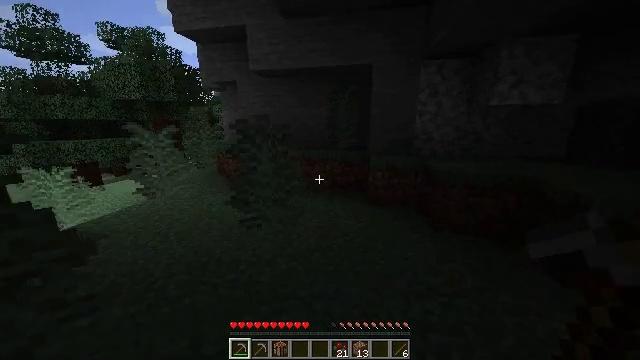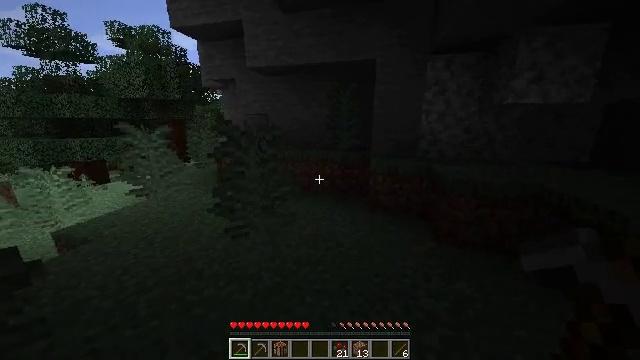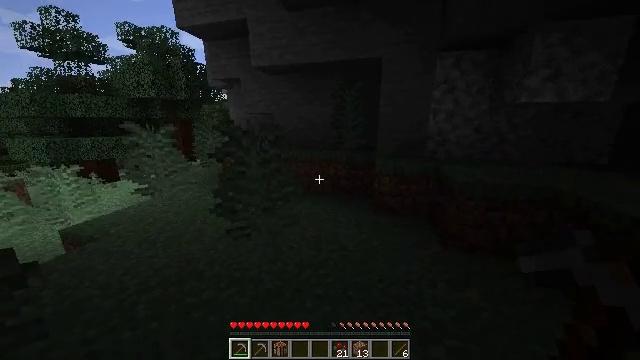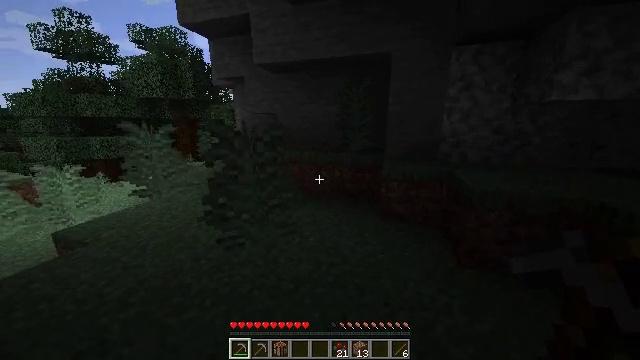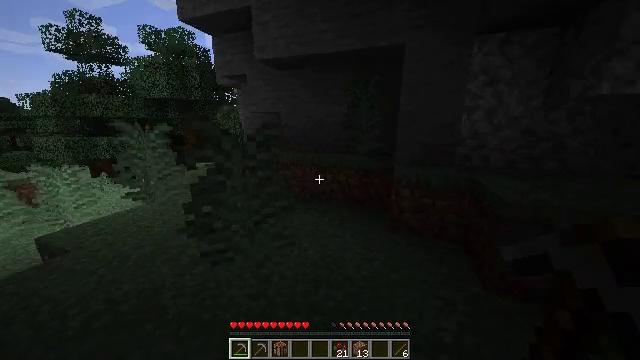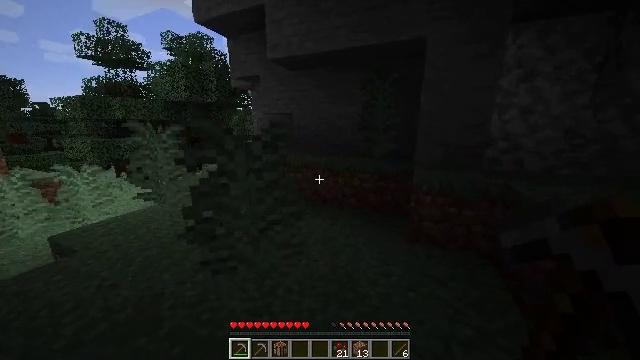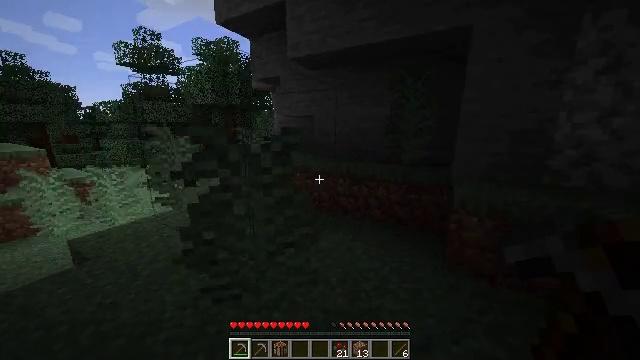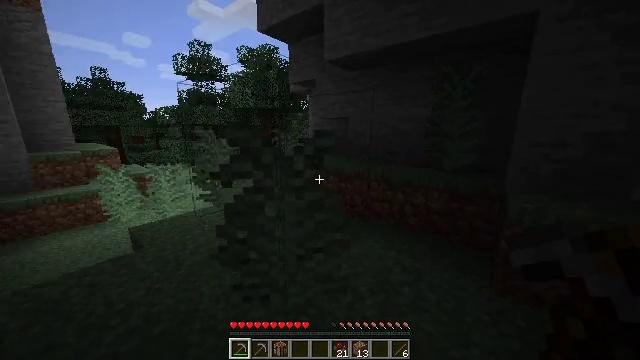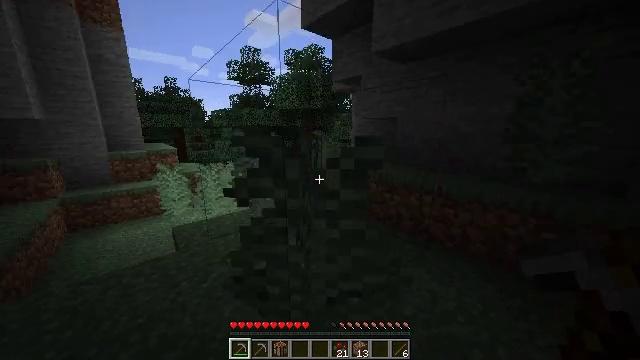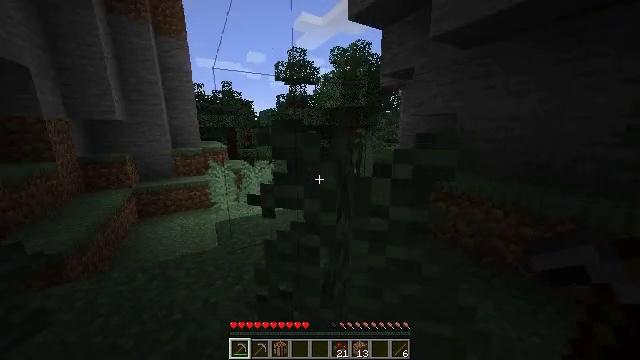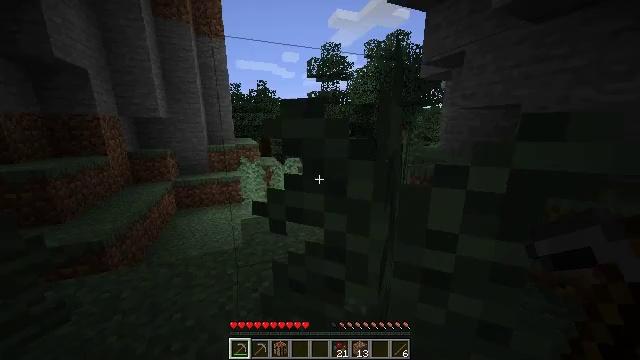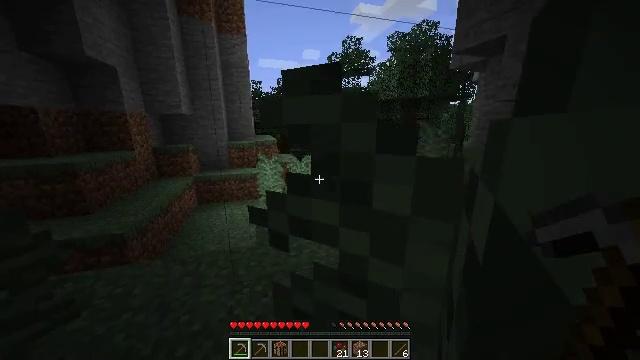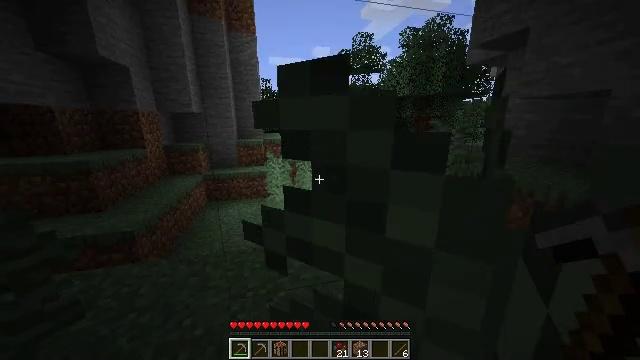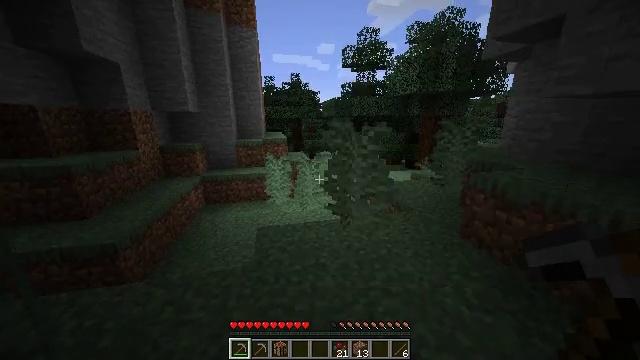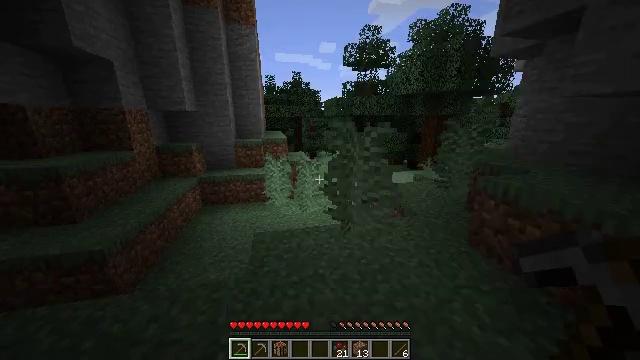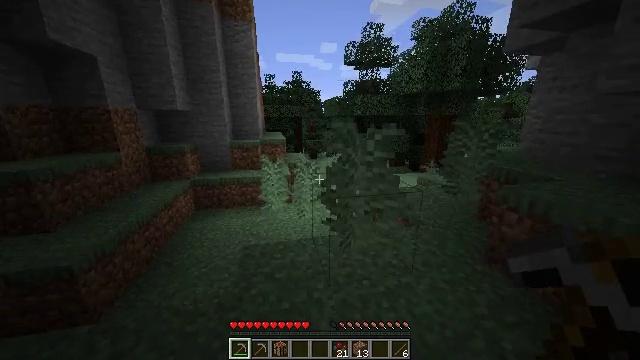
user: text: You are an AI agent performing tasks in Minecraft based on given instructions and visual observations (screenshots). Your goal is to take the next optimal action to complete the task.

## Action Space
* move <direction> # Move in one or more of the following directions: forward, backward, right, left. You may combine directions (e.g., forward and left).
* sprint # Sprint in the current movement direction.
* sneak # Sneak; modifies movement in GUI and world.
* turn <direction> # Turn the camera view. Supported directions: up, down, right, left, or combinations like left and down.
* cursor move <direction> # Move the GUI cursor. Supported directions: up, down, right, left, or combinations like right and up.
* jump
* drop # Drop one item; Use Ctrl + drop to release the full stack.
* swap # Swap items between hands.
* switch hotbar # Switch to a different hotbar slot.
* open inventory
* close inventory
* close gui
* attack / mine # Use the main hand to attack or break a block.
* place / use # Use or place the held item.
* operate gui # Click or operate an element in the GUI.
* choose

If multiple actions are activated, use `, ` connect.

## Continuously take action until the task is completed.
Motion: motion action
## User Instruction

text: Harvest sweet berries by mining the bush.
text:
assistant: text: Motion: move forward, turn left
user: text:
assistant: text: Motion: move forward, turn left
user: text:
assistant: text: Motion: move forward, turn left
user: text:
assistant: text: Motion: move forward, turn left
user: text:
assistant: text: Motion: move forward, turn left
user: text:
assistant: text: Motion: move forward, turn left
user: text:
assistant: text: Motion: move forward, turn left
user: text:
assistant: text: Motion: move forward, turn left
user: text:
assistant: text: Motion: move forward, turn left
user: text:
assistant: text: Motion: move forward, turn left
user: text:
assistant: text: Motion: move forward, turn left
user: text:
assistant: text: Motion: move forward, turn left
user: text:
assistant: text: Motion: move forward, turn left
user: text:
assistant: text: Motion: move forward
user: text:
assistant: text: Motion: move forward
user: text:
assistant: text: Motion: move forward
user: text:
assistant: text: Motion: move forward
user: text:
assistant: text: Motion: move forward
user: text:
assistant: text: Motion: move forward
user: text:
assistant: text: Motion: move forward, sprint
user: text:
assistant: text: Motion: move forward, sprint
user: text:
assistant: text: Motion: move forward, sprint
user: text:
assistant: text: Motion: move forward, sprint
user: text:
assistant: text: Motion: move forward, sprint
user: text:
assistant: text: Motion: move forward, sprint, jump
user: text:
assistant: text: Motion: move forward, sprint, jump
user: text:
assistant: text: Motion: move forward, sprint, jump
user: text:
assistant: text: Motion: move forward, sprint, jump
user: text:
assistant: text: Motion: move forward, sprint, jump
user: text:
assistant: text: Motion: move forward, sprint, jump